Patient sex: F
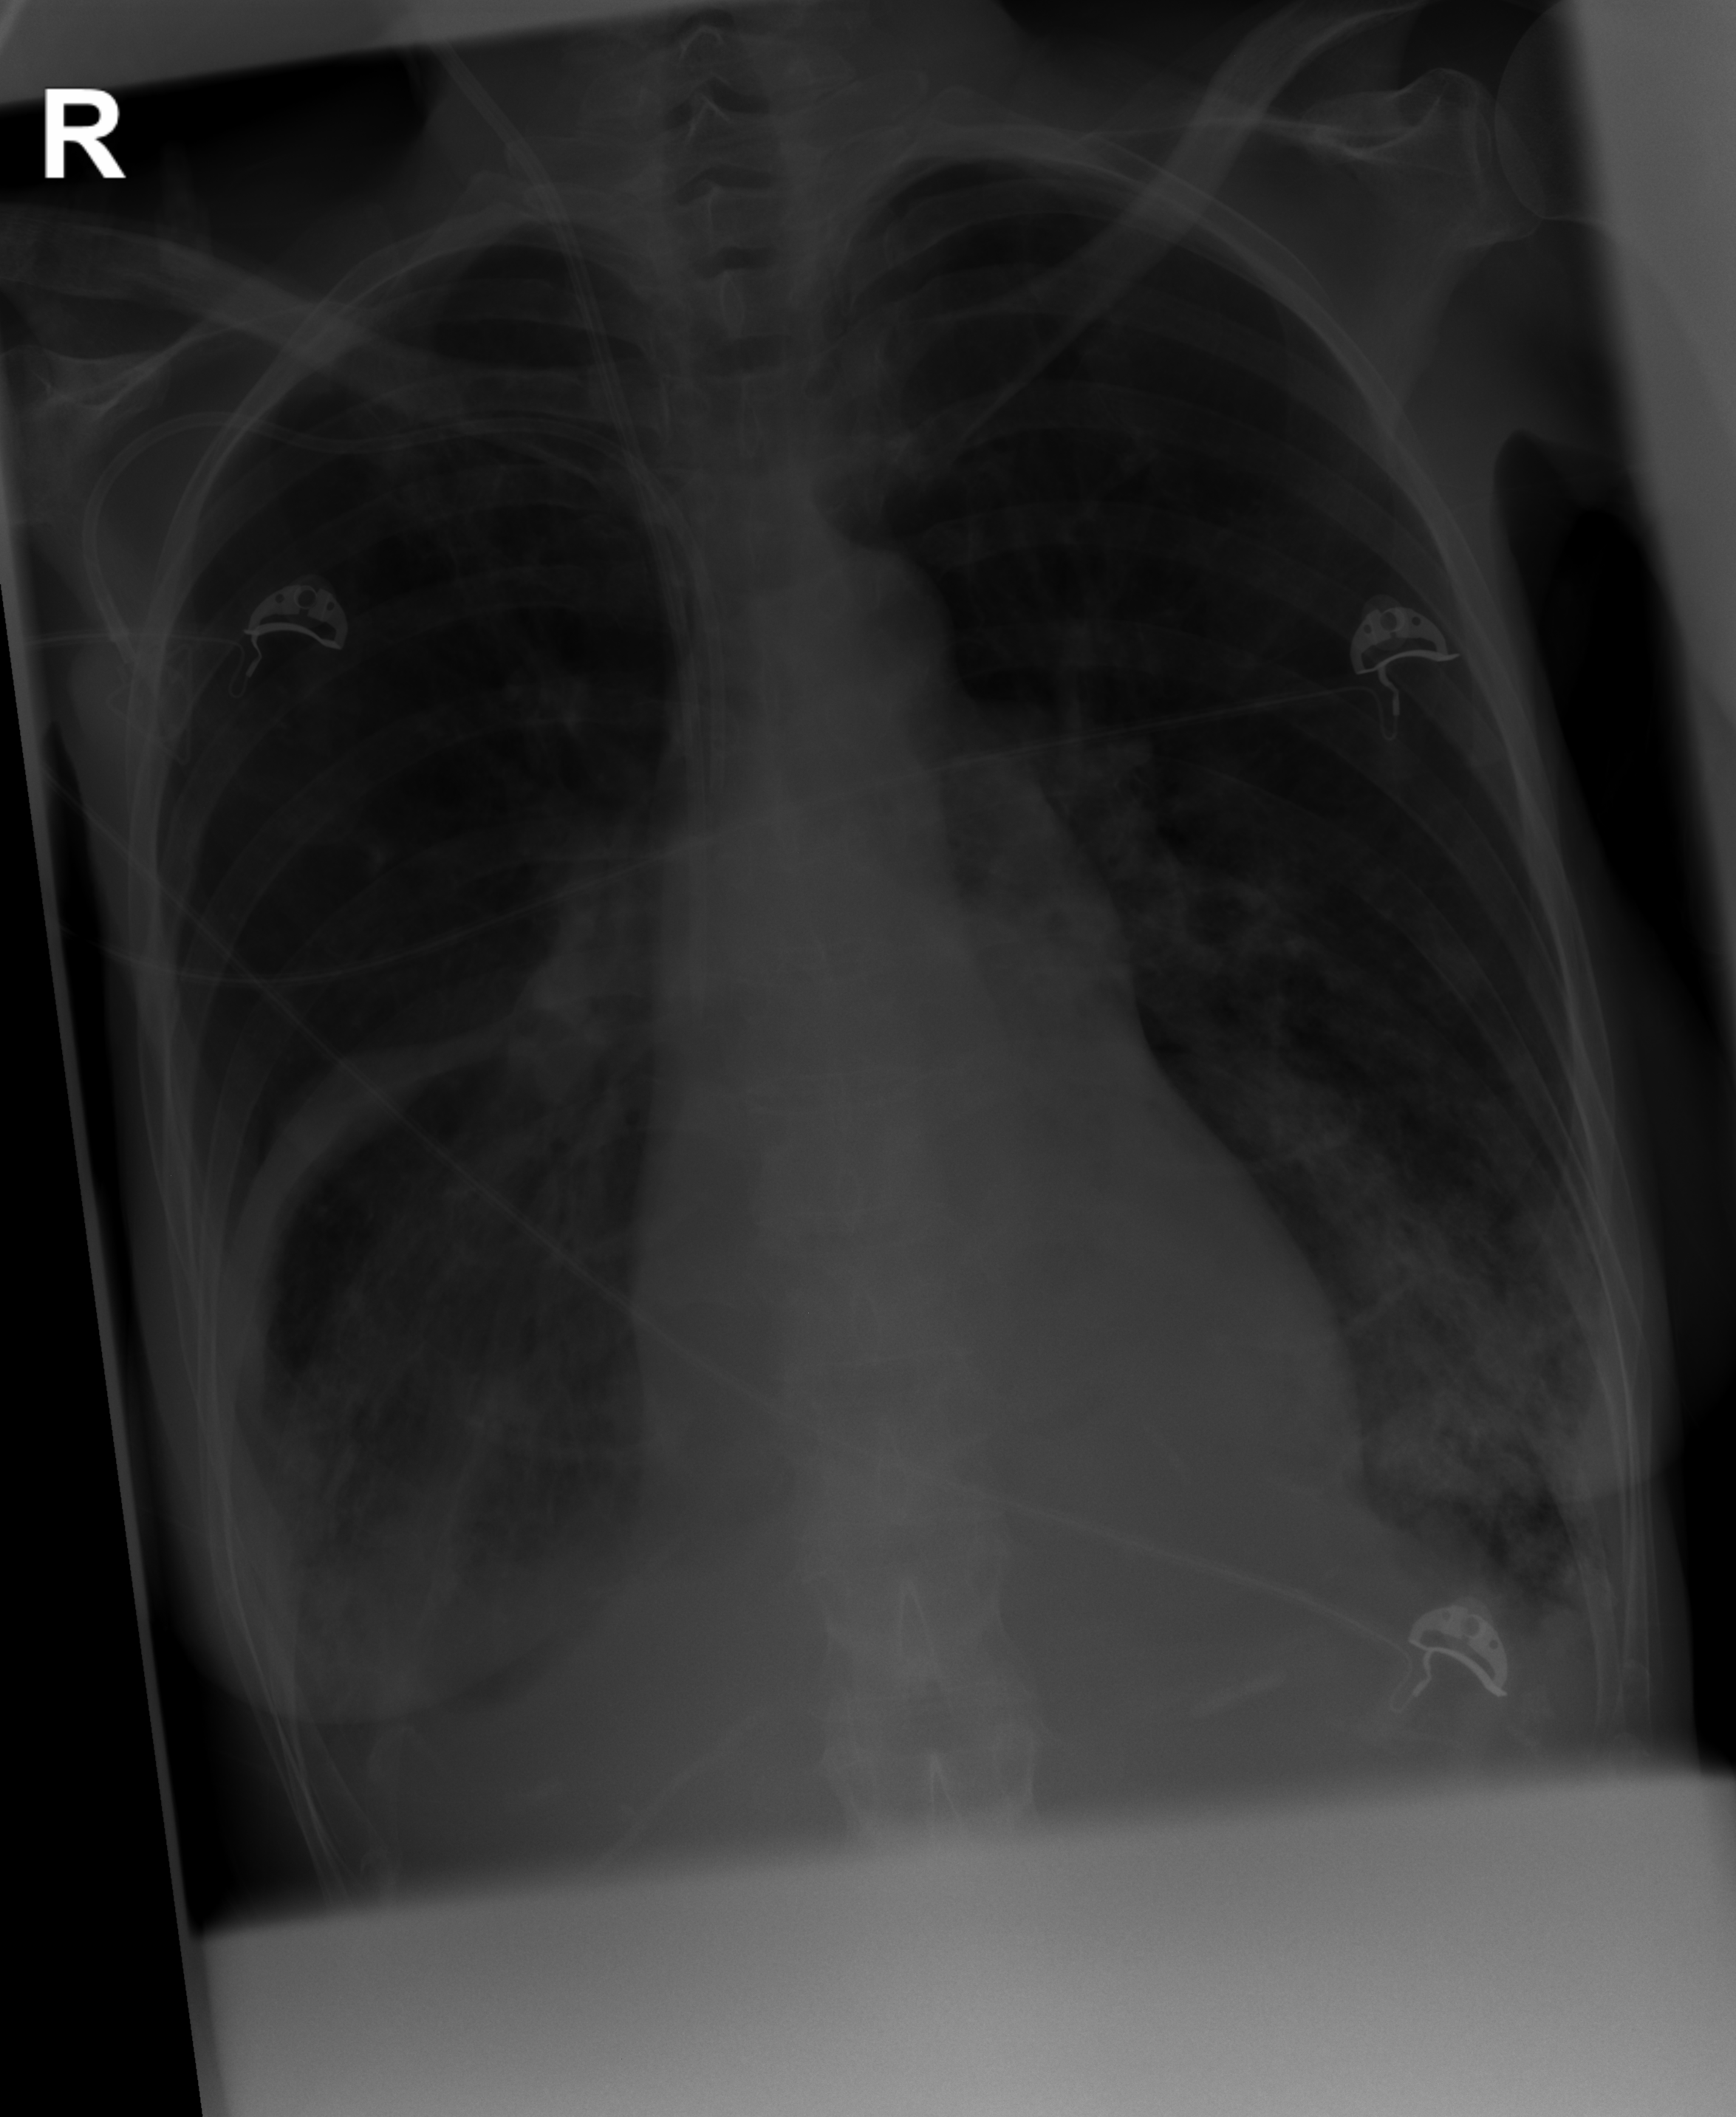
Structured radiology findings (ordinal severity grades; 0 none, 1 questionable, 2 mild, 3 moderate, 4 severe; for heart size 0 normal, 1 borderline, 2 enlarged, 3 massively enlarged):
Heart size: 0
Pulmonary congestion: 0
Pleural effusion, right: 2
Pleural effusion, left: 2
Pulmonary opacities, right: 2
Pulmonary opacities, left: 2
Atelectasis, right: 2
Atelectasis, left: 2